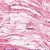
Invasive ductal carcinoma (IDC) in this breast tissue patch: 0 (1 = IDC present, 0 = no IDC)